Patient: sex M, age 36
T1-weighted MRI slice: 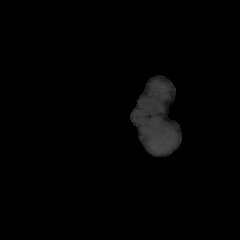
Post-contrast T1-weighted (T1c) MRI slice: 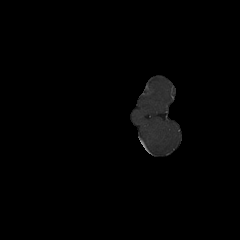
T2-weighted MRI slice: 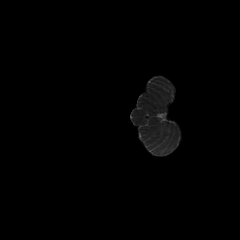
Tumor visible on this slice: no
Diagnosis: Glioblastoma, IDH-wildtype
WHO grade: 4